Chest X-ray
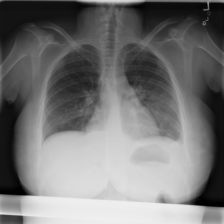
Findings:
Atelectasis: negative
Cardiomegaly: negative
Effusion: negative
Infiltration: negative
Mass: negative
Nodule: negative
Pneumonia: negative
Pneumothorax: negative
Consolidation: negative
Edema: negative
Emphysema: negative
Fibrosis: negative
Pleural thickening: negative
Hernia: negative